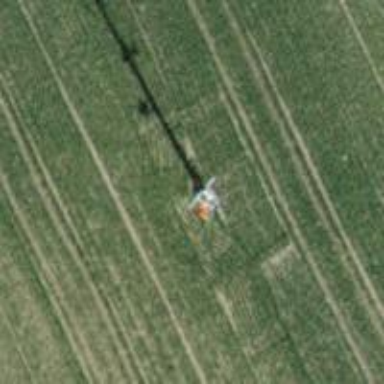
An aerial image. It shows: Aerial marker.